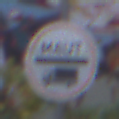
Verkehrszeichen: Mautpflicht
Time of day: MorningAfternoon
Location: Outdoor (Urban)
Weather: PartlyCloudy
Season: NotSpecified
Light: Natural